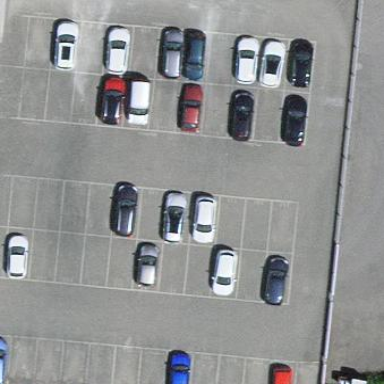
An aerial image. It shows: Rooftop parking area.